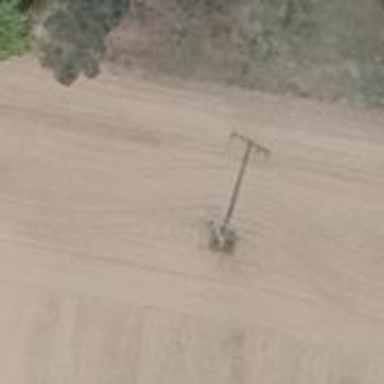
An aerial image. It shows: Power pole.